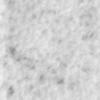
Label: no_change